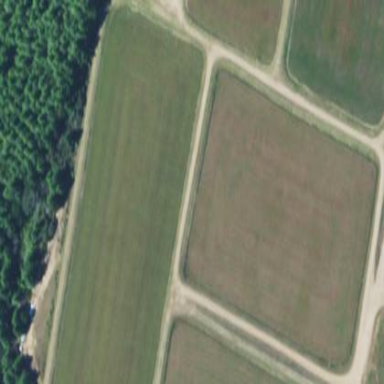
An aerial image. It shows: Farmland with cranberries as the crop.